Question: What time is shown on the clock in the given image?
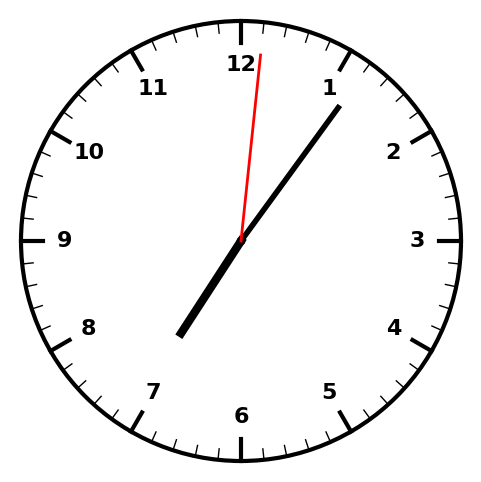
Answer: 07:06:01